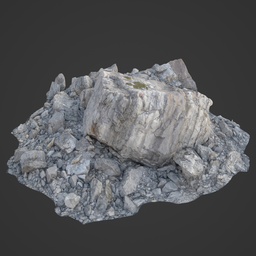
Label: nature